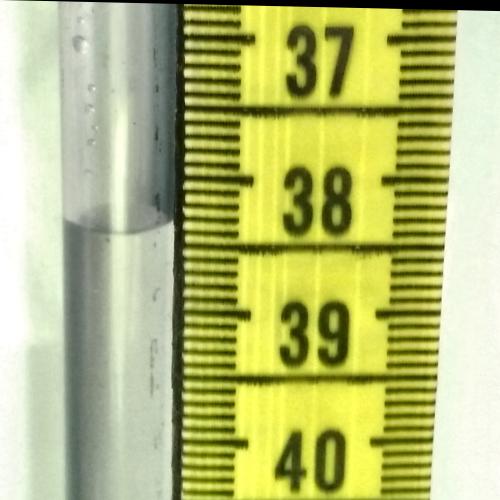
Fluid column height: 38.4 cm